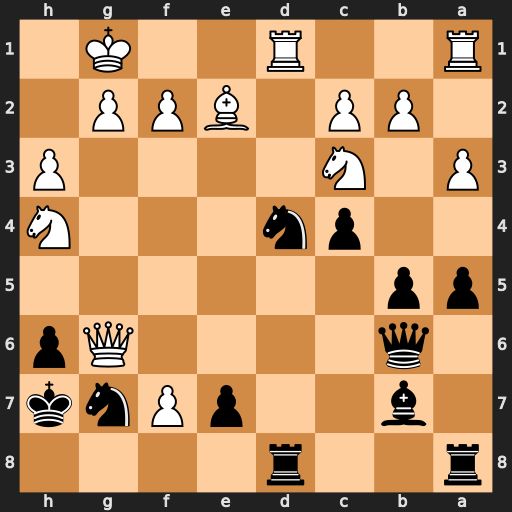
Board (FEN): r2r4/1b2pPnk/1q4Qp/pp6/2pn3N/P1N4P/1PP1BPP1/R2R2K1
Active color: b
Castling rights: -
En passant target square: -
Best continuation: Qxg6 f8=N+ Rxf8 Nxg6 Nxe2+ Nxe2 Kxg6